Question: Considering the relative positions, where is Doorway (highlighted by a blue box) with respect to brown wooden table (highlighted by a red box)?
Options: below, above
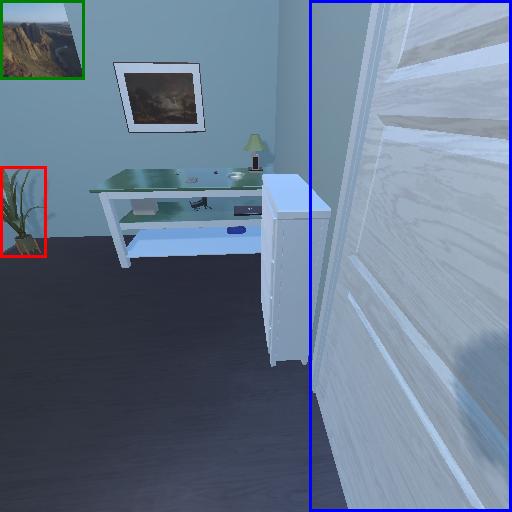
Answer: below